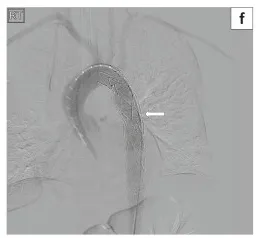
(f) A second endovascular stent was placed to treat the endoleak, sagittal oblique digital subtraction angiogram image with double stents (arrow).
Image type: radiology (ct)